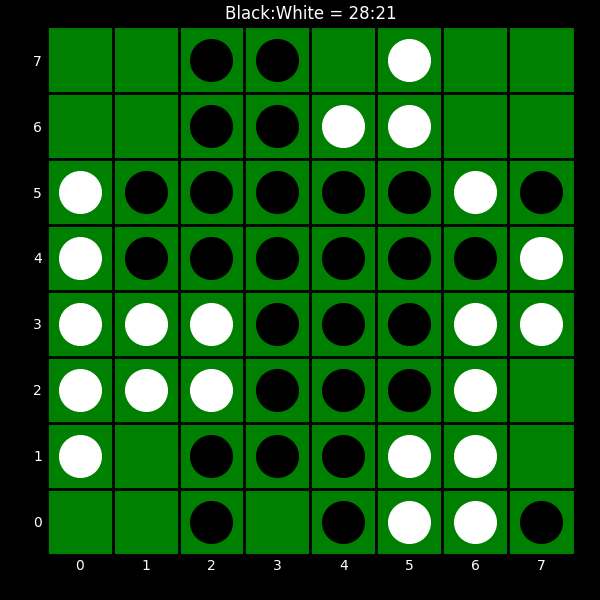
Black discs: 28
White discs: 21